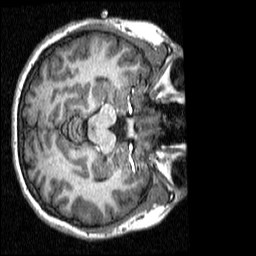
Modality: T1w
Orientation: axial